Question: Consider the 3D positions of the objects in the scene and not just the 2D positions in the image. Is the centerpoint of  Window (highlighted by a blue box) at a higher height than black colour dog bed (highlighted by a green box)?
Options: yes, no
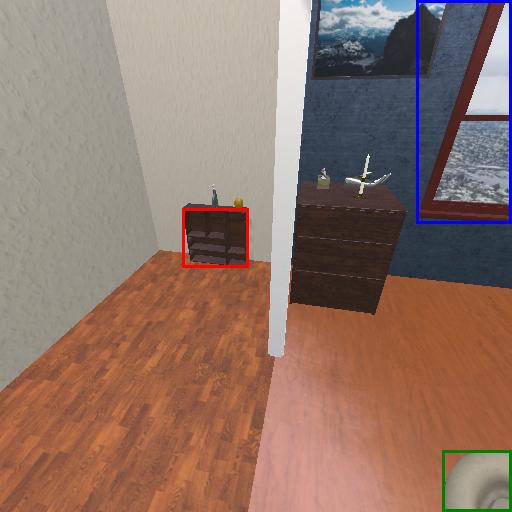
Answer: yes